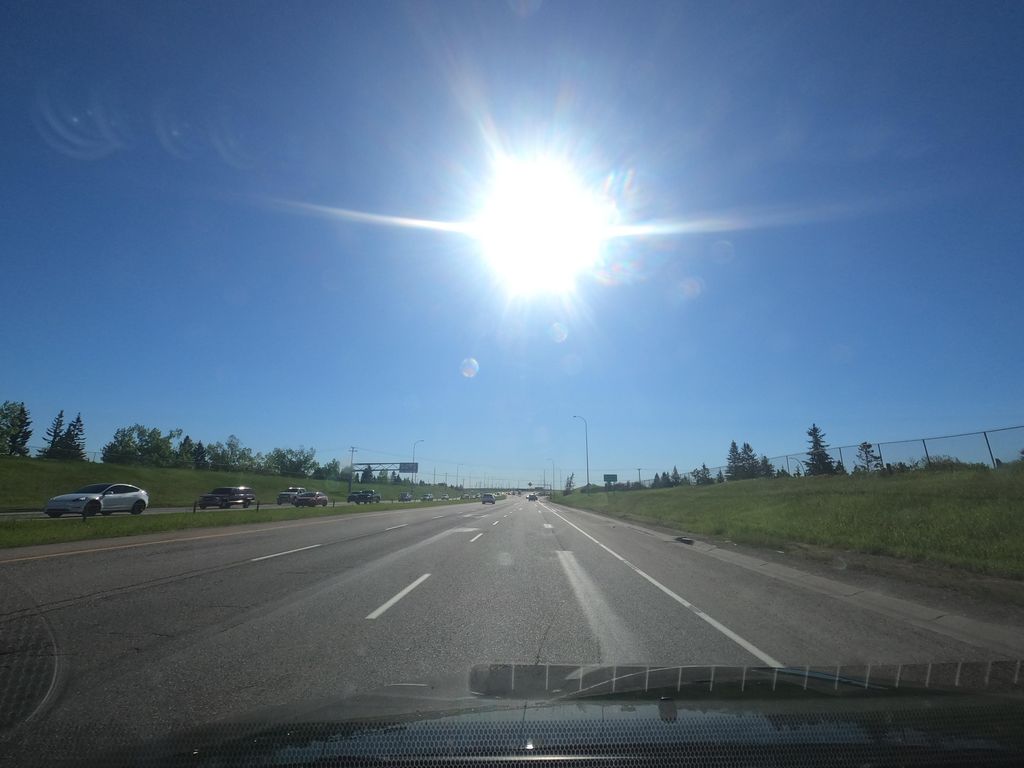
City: calgary